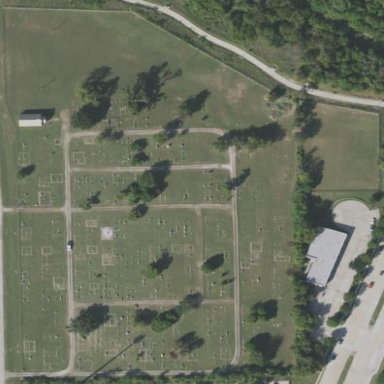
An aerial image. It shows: Cemetery.